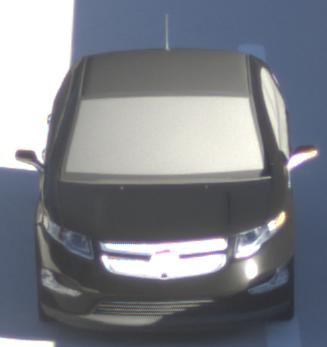
Make: Chevrolet
Model: Volt
Detailed model: Volt
Model produced from: 2011/11
Model produced until: 2014/08
Doors: 5
Color: black
Road condition: dry road
Daytime: sunrise or sunset
Contrast: medium contrast